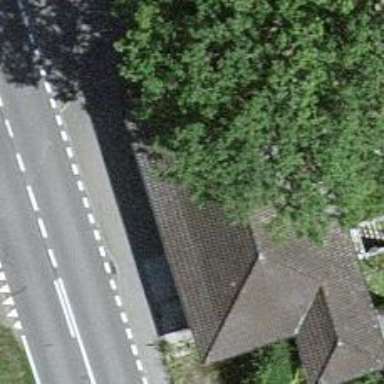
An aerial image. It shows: Post box.